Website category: university
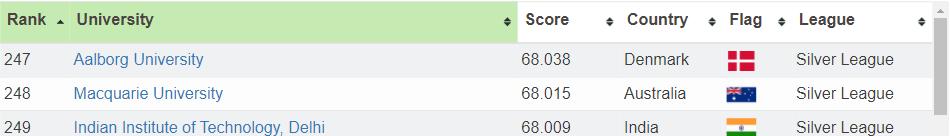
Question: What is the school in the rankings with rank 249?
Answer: Indian Institute of Technology, Delhi

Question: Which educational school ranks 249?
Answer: Indian Institute of Technology, Delhi

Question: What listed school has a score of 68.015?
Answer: Macquarie University

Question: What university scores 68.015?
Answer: Macquarie University

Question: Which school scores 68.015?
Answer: Macquarie University

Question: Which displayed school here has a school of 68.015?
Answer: Macquarie University

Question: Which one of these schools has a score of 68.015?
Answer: Macquarie University

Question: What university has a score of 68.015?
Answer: Macquarie University

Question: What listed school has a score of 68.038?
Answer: Aalborg University

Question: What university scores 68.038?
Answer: Aalborg University

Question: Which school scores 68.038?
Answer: Aalborg University

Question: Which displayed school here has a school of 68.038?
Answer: Aalborg University

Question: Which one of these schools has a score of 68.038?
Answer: Aalborg University

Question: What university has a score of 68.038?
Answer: Aalborg University

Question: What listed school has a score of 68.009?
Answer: Indian Institute of Technology, Delhi

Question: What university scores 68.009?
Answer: Indian Institute of Technology, Delhi

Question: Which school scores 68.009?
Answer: Indian Institute of Technology, Delhi

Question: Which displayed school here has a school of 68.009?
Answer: Indian Institute of Technology, Delhi

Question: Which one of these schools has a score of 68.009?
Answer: Indian Institute of Technology, Delhi

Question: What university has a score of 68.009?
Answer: Indian Institute of Technology, Delhi

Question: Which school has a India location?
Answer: Indian Institute of Technology, Delhi

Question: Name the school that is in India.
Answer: Indian Institute of Technology, Delhi

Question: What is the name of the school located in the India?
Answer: Indian Institute of Technology, Delhi

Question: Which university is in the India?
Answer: Indian Institute of Technology, Delhi

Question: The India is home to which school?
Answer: Indian Institute of Technology, Delhi

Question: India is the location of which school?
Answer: Indian Institute of Technology, Delhi

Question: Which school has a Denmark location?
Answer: Aalborg University

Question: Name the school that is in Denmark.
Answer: Aalborg University

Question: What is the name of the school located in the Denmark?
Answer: Aalborg University

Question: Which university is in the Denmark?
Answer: Aalborg University

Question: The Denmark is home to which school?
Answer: Aalborg University

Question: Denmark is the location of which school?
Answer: Aalborg University

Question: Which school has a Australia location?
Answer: Macquarie University

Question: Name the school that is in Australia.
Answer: Macquarie University

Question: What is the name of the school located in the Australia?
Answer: Macquarie University

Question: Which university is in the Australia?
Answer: Macquarie University

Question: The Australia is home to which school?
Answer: Macquarie University

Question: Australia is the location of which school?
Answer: Macquarie University